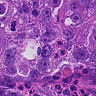
Metastatic tissue present: yes